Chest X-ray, PA view. Patient: 66 years old, sex M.
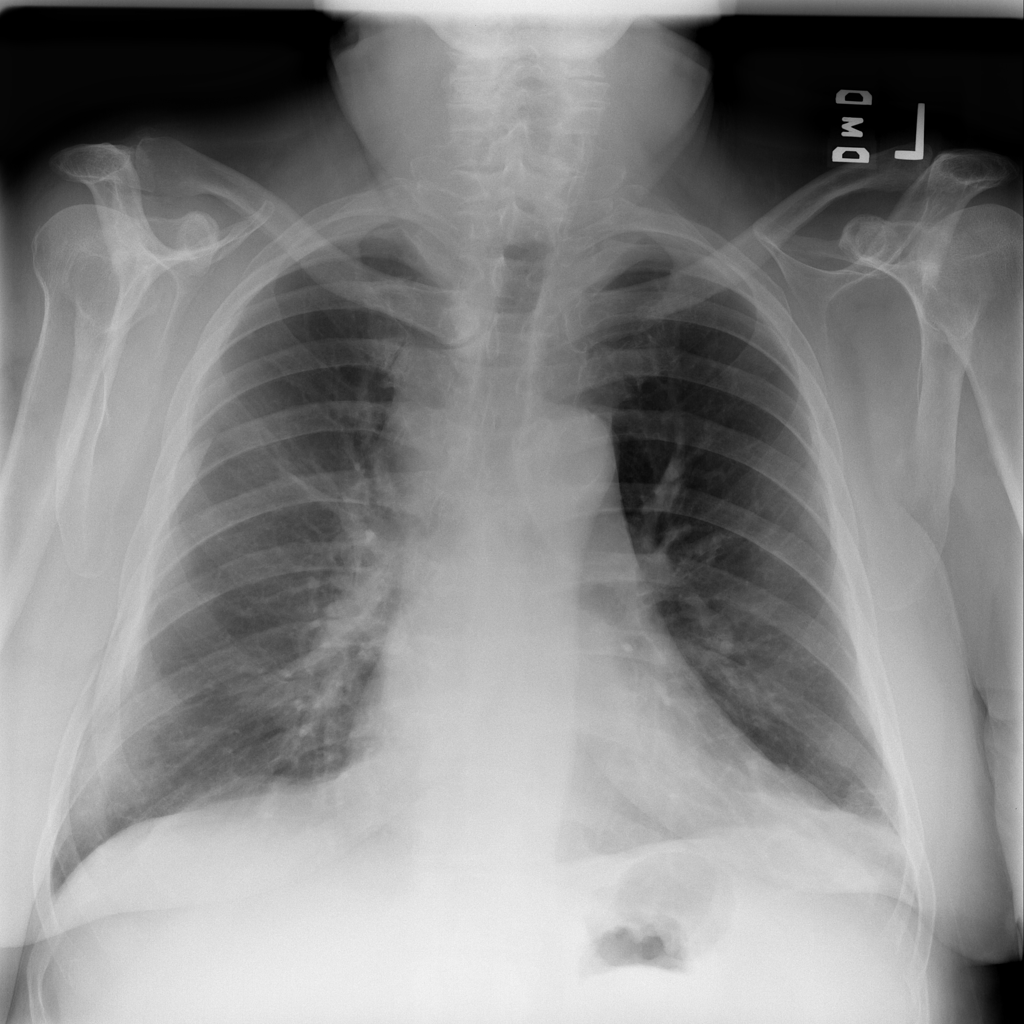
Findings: Pleural_Thickening